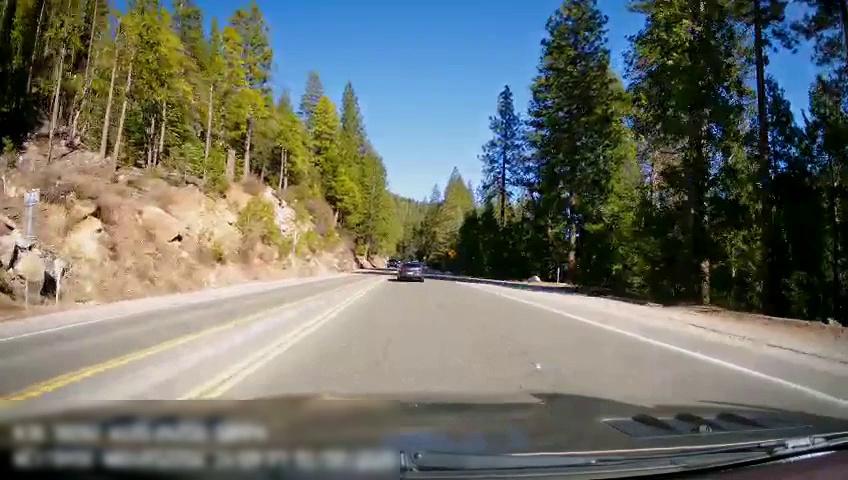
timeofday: Day
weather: Sunny
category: Drivable Space
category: Vehicles | SUV
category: Vehicles | Car
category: Lanes | Opposite Lane
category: Lanes | Current Lane
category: Lanes | Opposite Lane
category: Lanes | Current Lane